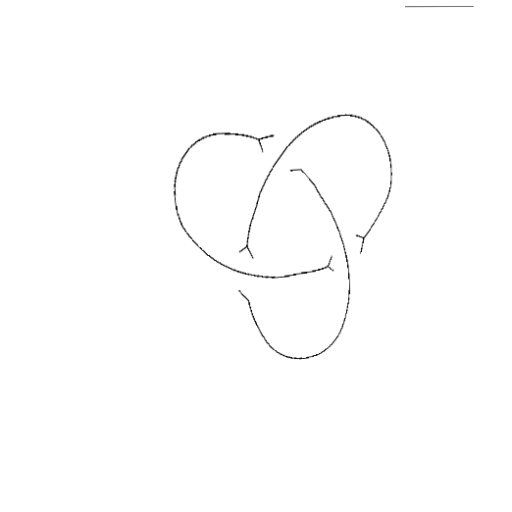
Crossing number: 3